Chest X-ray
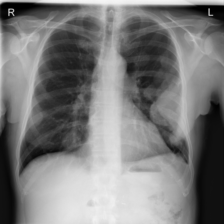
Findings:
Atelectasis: negative
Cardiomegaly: negative
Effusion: negative
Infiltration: negative
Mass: negative
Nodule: negative
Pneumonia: negative
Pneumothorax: negative
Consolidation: negative
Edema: negative
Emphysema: negative
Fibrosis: negative
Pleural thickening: negative
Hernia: negative